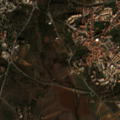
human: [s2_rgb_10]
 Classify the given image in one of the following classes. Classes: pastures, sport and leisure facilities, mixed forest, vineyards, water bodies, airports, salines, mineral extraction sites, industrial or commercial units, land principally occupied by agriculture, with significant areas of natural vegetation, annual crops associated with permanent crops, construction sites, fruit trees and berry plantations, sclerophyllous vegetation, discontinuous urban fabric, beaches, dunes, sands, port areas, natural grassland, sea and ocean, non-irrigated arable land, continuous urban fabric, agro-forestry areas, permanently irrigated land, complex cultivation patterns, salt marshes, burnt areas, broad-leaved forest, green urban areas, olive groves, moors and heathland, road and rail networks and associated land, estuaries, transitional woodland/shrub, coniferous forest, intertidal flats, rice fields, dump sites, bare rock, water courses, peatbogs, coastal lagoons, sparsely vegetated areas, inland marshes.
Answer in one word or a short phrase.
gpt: continuous urban fabric, discontinuous urban fabric, non-irrigated arable land, vineyards, fruit trees and berry plantations, annual crops associated with permanent crops, complex cultivation patterns